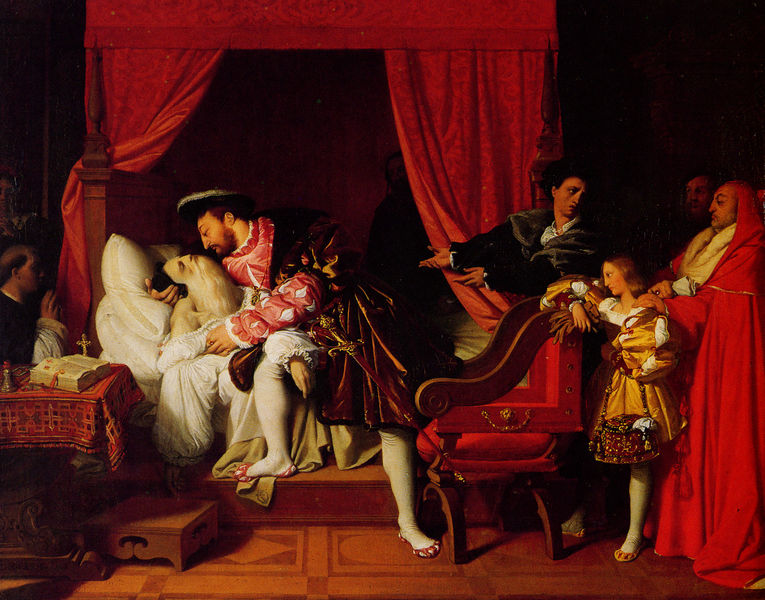
Titel: Der Tod des Leonardo da Vinci
Künstler: Jean Auguste Dominique Ingres
Standort: Paris
Institution: Musée du Petit Palais
Schlagwörter: dunkel, gemälde, mann, schatten, umhang, weiß, frauen, gelb, menschen, mädchen, sitzen, abend, braun, frankreich, frau, hell, hut, kleid, licht, männer, nacht, profil, schwarz, stuhl, tisch, zimmer, rot, malerei, rock, teppich, alt, bart, kappe, barock, bibel, bärtig, diener, historie, leiche, samt, tod, tot, toter, trauer, gesten, herr, hände, innenraum, möbel, tischtuch, vorhang, öl, boden, geistlicher, gold, interieur, mantel, sessel, stoff, decke, familie, gewänder, kind, klassizismus, vater, england, kinn, renaissance, traurig, genre, spanien, kuss, liebe, sofa, umarmung, lehne, parkett, schuhe, abends, hocker, schemel, querformat, bischof, gefolge, historienbild, kissen, könig, papst, thron, vorhänge, glatze, bett, schlafzimmer, parkettboden, stufe, junge, stofflichkeit, gemach, zeigen, strümpfe, alter, greis, knabe, krank, buch, kreuz, abschied, künstler, schwert, degen, herrscher, kardinal, tasche, beten, gebet, fürst, franz, pölster, prister, pfarrer, armlehnen, glocke, leintuch, sterben, totenbett, kranker, leid, hingabe, mittelalter, strumpfhose, historienmalerei, priester, prinz, mönch, roz, baldachin, geistliche, strumpfhosen, edelmann, lord, postament, aufgeschlagen, betend, sohn, hofstaat, tränen, ingres, himmelbett, sterbender, kapuze, fürsorge, nein, leonardo, leonardo da vinci, alkoven, heinrich, raffael, sterbebett, zeigegestus, betrug, schaube, kuhmaulschuhe, seneca, zeigend, historisches genre, bänkchen, bettt, amboise, j.a.d. ingres, kadianl, kardianl, sezzel, tod leonardos, tod raffaels, tod seneca, dienr, ner, sterbelager, franz von frankreich